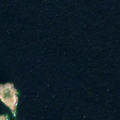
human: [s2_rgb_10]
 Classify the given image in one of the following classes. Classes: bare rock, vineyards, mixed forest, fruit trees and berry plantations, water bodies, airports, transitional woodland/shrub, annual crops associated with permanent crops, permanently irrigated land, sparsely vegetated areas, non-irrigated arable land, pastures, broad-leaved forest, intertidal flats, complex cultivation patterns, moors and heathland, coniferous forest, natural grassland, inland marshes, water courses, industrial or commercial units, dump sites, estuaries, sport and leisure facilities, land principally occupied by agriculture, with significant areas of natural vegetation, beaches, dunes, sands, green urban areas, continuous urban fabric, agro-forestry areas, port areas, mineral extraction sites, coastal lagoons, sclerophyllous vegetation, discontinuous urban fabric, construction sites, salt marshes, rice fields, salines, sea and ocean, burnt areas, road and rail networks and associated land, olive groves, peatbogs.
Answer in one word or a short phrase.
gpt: sea and ocean